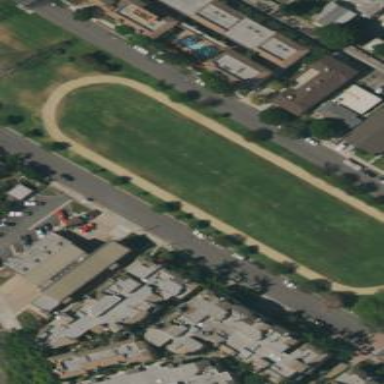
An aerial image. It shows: Track on dirt surface within leisure land area.